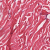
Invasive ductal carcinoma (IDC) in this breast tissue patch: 0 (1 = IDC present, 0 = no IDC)